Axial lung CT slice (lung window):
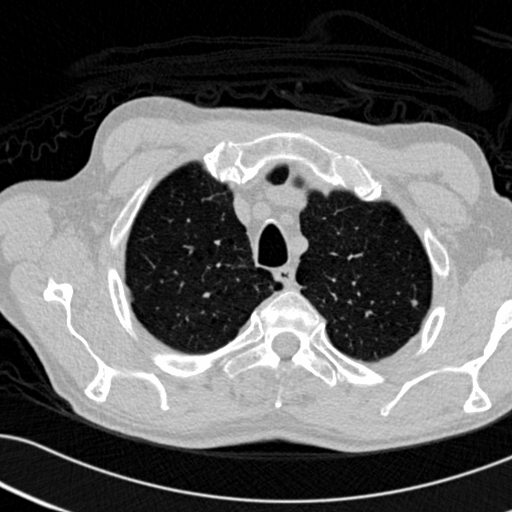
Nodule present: yes
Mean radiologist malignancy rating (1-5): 2.667